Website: lowes
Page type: review-order
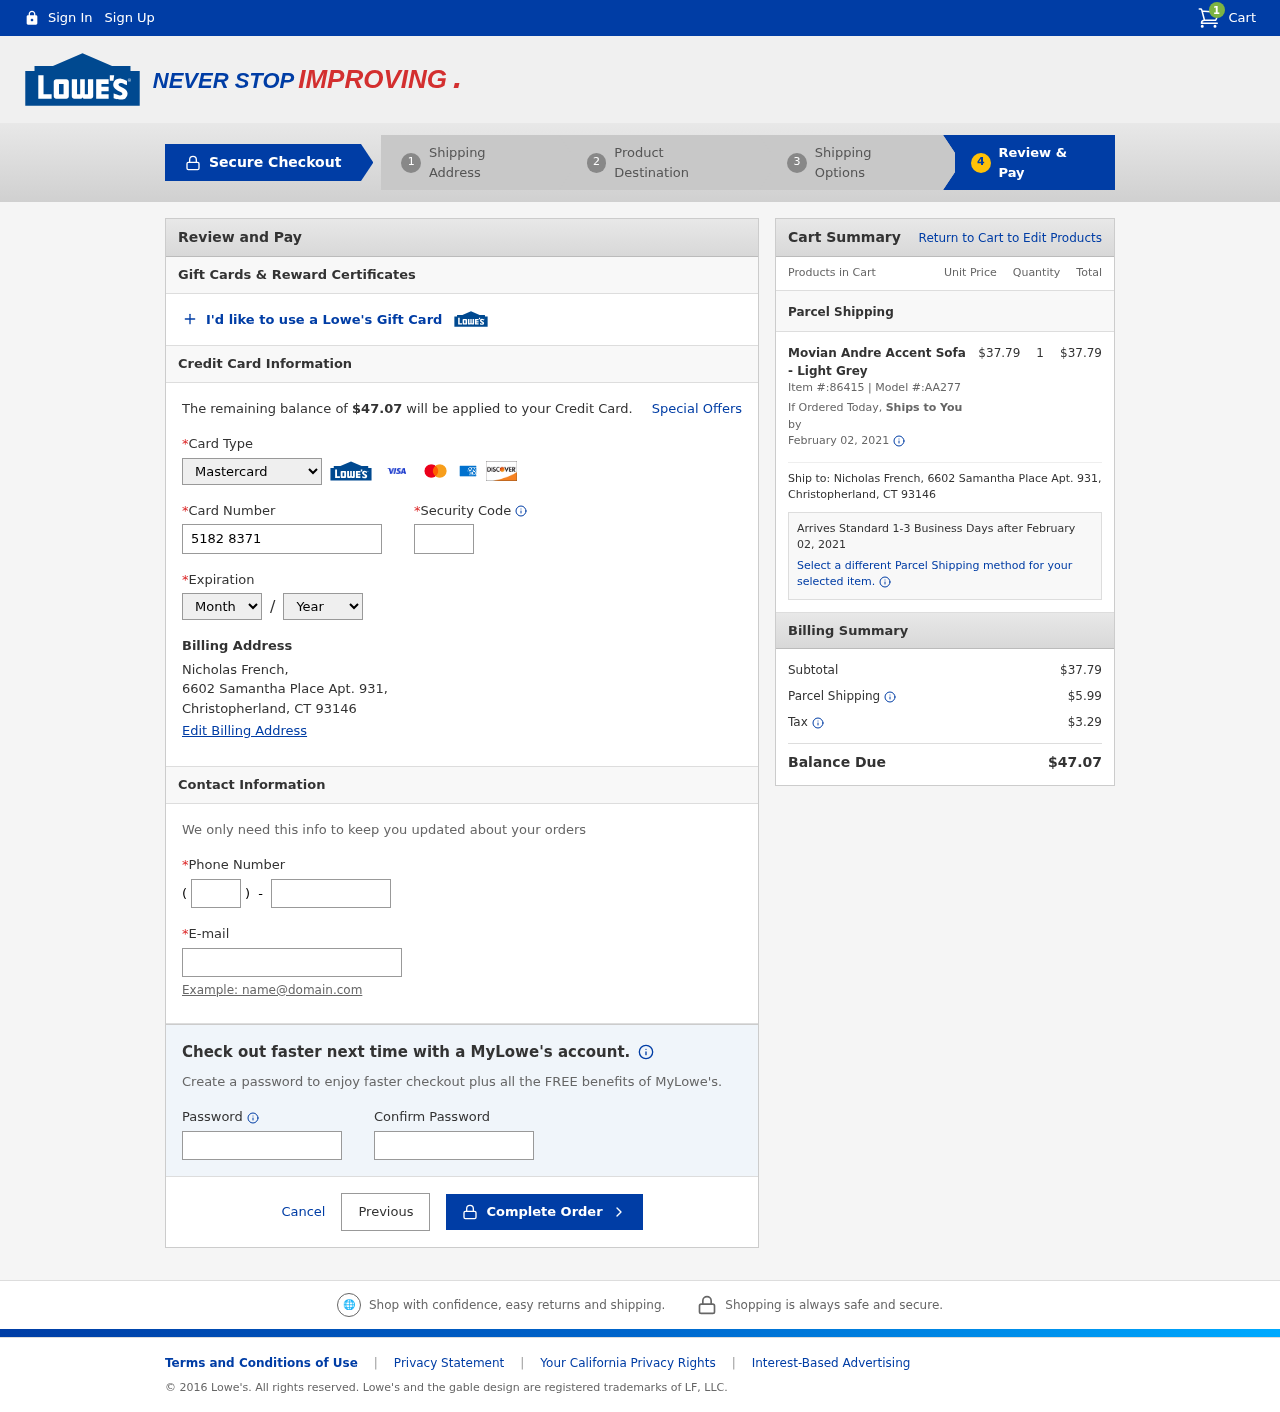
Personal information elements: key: PII_CARD_CVV
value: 112
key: PII_CARD_EXPIRY_MONTH
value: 08
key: PII_CARD_EXPIRY_YEAR
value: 26
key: PII_CARD_NUMBER
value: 5182 8371 8543 6726
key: PII_CARD_TYPE
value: Mastercard
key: PII_CITY
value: Christopherland
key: PII_EMAIL
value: nfrench@gmail.com
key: PII_FULLNAME
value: Nicholas French,
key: PII_PHONE
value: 7004573981
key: PII_PHONE_AREA
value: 700
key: PII_POSTCODE
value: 93146
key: PII_STATE_ABBR
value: CT
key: PII_STREET
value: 6602 Samantha Place Apt. 931
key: PII_STREET
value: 6602 Samantha Place Apt. 931,
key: PII_FULLNAME2
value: Nicholas French
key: PII_POSTCODE_FULL
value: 93146
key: PII_CITY_STATE
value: Christopherland, CT
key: PII_CITY_STATE_ZIP
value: Christopherland, CT 93146
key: PII_POSTCODE_NUMERIC
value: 93146
Product elements: key: PRODUCT1_NAME
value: Movian Andre Accent Sofa - Light Grey
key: PRODUCT1_PRICE
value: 37.79
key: PRODUCT1_QUANTITY
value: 1
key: PRODUCT1_ITEM_NUMBER
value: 86415
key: PRODUCT1_MODEL_NUMBER
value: AA277
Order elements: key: ORDER_NUM_ITEMS
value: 1
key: ORDER_TOTAL
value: $47.07
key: ORDER_SHIPPING_DATE
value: February 02, 2021
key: ORDER_SUBTOTAL
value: $37.79
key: ORDER_SHIPPING_DATE2
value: February 02, 2021
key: ORDER_SUBTOTAL2
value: $37.79
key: ORDER_SHIPPING_COST
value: $5.99
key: ORDER_TAX
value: $3.29